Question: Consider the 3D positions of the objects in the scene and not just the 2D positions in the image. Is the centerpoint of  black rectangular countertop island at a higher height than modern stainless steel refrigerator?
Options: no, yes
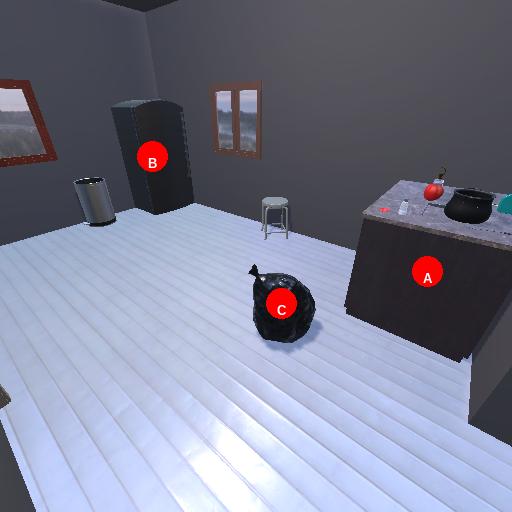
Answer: no